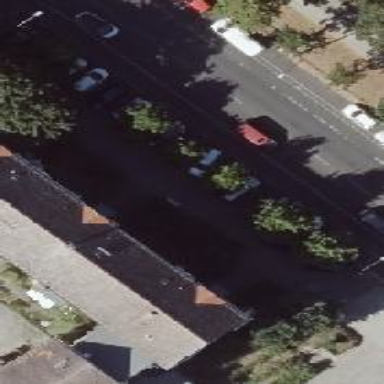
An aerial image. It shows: There is collision protection in place for parking obstacles.